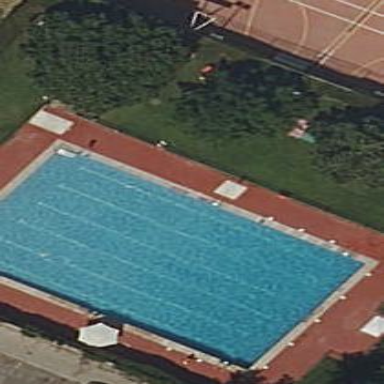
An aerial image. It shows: Swimming pool located in leisure land.